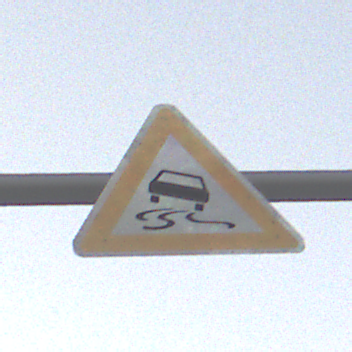
Verkehrszeichen: SchleuderOderRutschgefahr
Umgebung: Outdoor, RoadRail
Tageszeit: SunriseSunset
Wetter: PartlyCloudy
Licht: Natural
Jahreszeit: NotSpecified
Kontrast: LowContrast